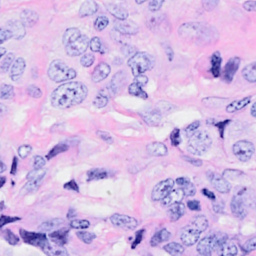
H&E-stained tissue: Breast